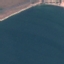
Land use / land cover class: SeaLake